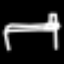
Label: bed